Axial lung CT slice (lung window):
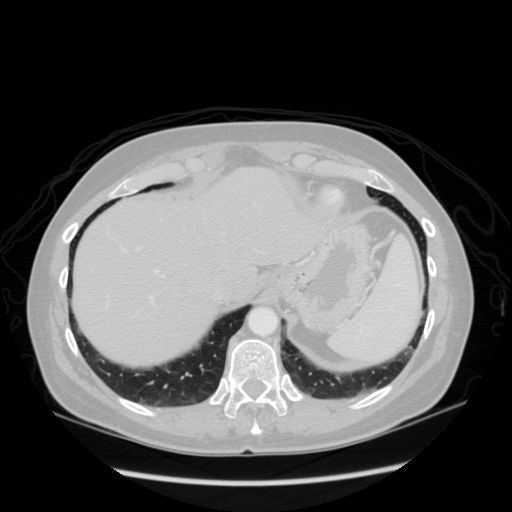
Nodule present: no